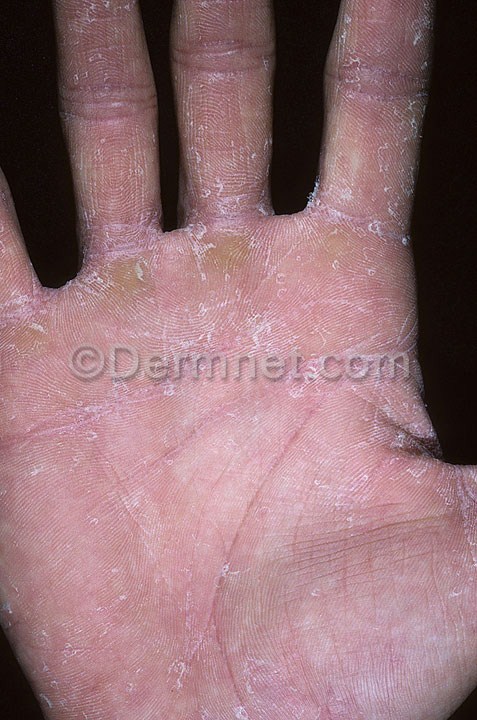
Disease: Eczema Photos